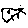
Label: cat